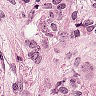
Metastatic tissue present: yes